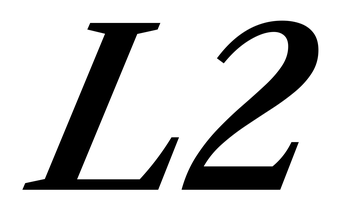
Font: LibreCaslonText-Italic_SemiBold_Italic